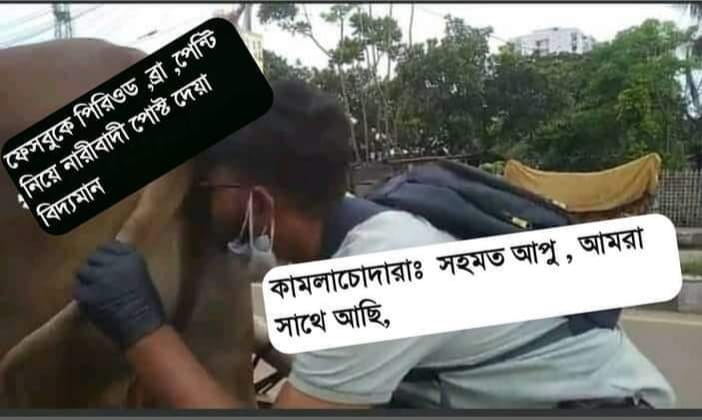
Caption: ফেসবুুকে পিরিওড , ব্রা , পেন্টি নিয়ে নারীবাদী পোস্ট দেয়া বিদ্যমান     কামলাচোদারাঃ    সহমত আপু , আমরা সাথে আছি ,
Label: hate